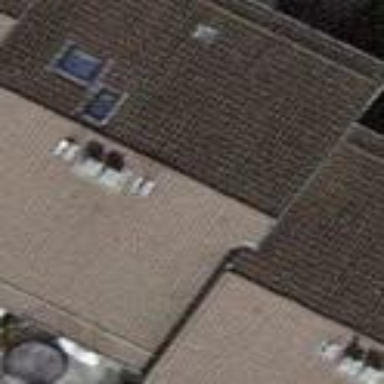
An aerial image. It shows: Terrace building.